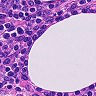
Metastatic tissue present: no